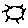
Label: sun